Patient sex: M
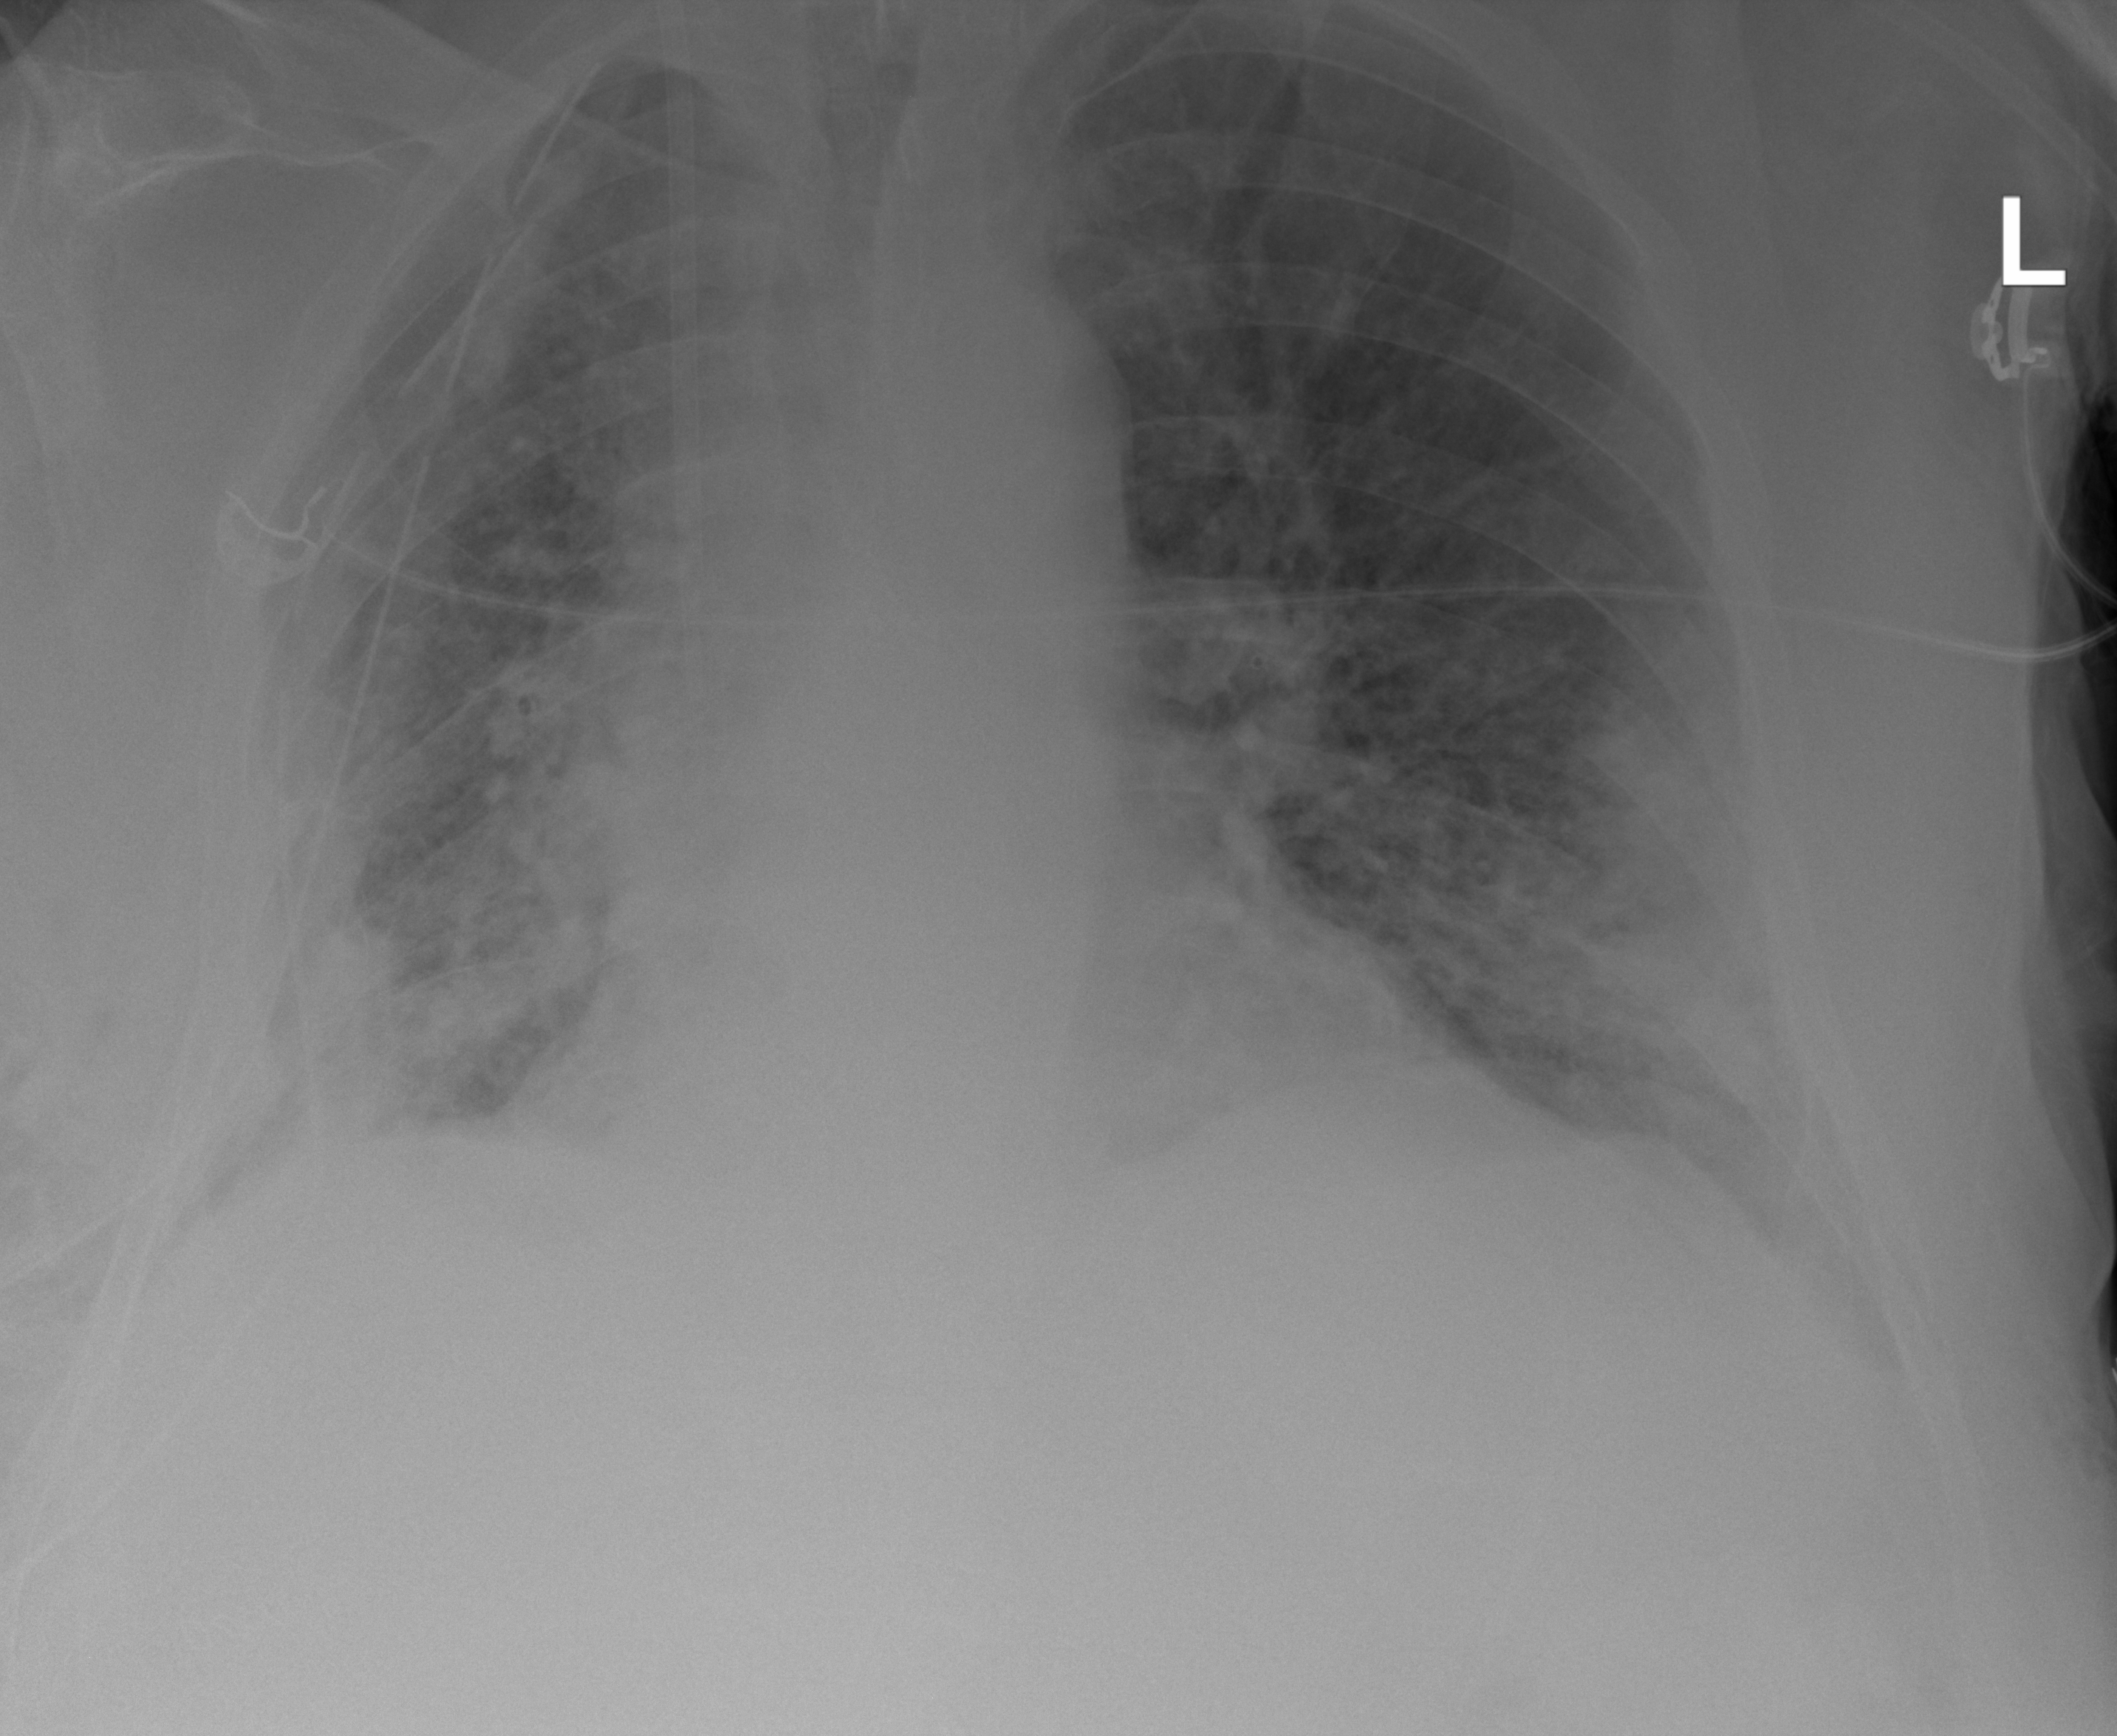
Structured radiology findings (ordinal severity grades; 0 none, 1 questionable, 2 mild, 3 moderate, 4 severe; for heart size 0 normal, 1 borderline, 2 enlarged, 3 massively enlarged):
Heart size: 2
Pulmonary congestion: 2
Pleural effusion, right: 2
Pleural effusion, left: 2
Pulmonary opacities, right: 3
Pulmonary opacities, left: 3
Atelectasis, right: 3
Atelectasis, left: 2